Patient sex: M
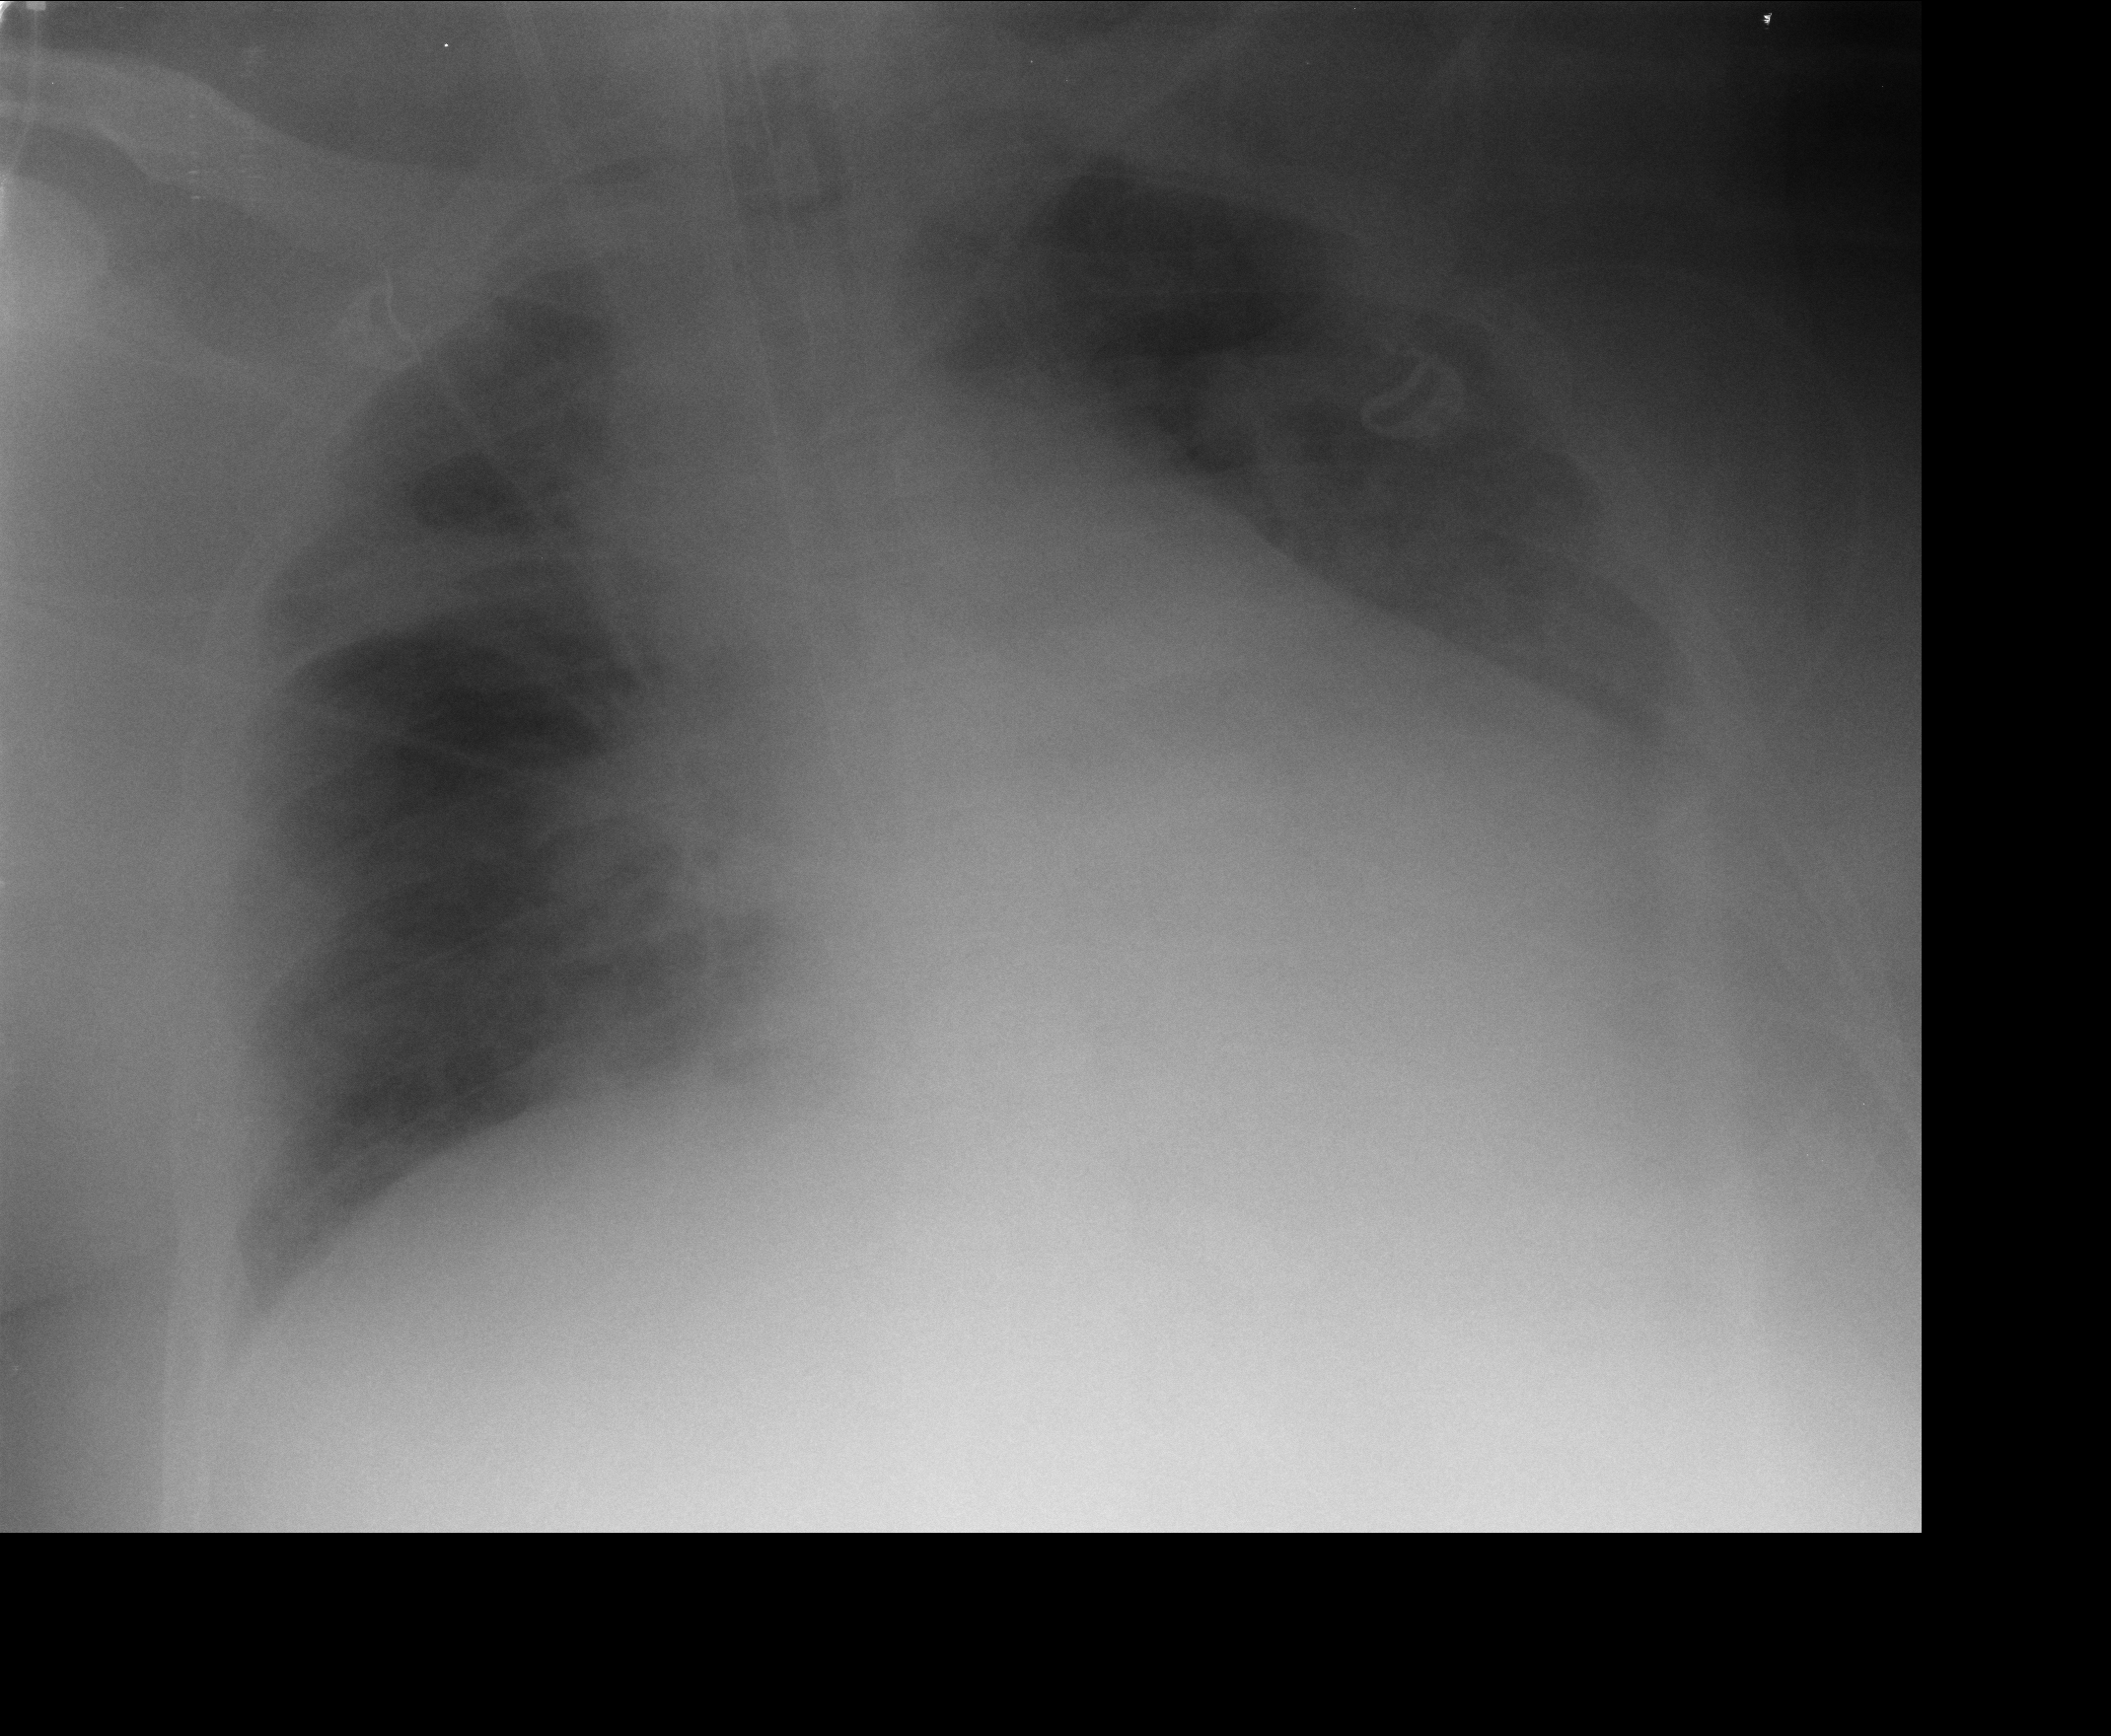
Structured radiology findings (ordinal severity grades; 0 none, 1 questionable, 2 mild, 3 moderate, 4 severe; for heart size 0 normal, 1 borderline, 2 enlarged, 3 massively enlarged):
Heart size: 2
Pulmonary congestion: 2
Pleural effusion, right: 2
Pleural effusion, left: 1
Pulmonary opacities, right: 1
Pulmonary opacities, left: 2
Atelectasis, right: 1
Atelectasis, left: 2